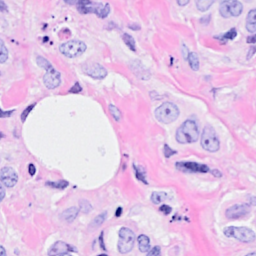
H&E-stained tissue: Breast